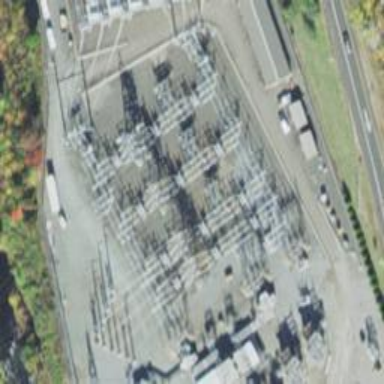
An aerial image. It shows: Switch for power supply.